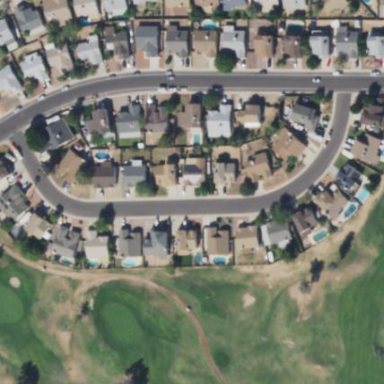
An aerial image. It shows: This residential area consists of single-family homes.